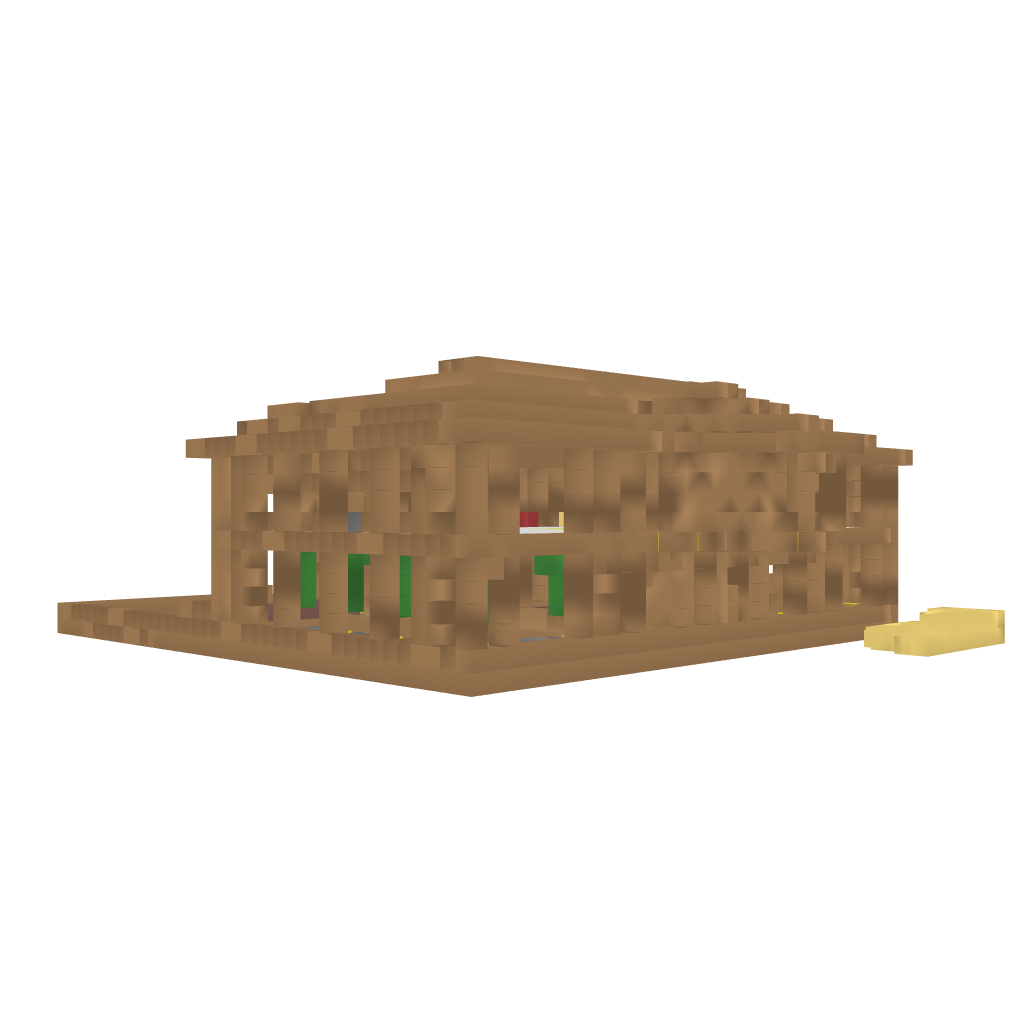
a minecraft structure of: Spa Mansion bad low quality